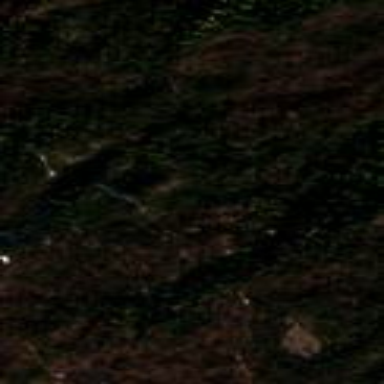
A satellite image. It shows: Forest area.